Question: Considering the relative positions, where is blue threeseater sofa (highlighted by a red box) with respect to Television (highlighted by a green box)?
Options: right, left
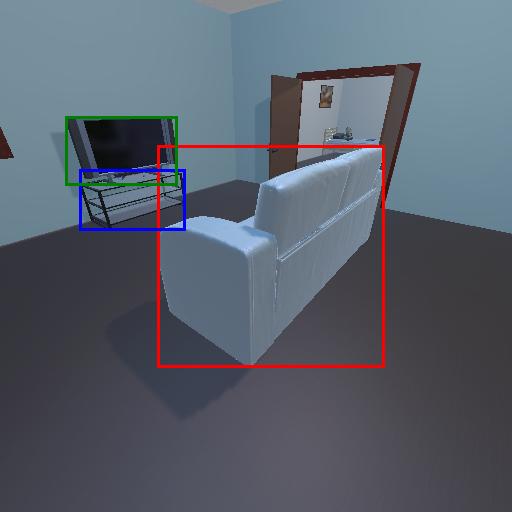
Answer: right